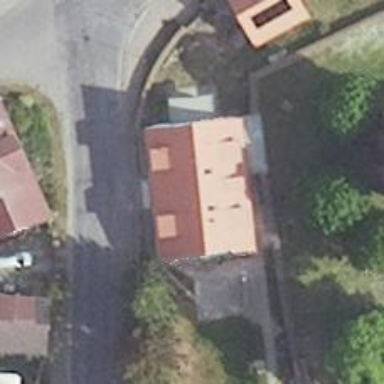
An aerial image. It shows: Kindergarten.